Question: Friends. I am doing one android application. In that application I want to show as a final column. so my question is "Is it possible to add a 'TextView' to the 'ListView' as final column.?" like the following image.

I was searching lot through internet friends. But the solution is mostly like combine 'ListView' and add views to the 'ListView'. Thats why I need your help friends.
Thanks in Advance
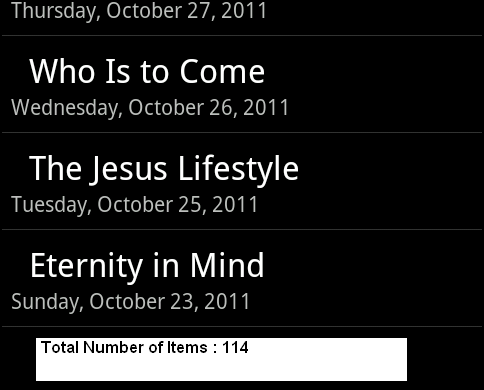
Answer: You can use
'''
list.addFooterView(v).
'''
Make sure that you are adding the view before you setting the adapter to the list. For more <URL>.